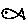
Label: fish